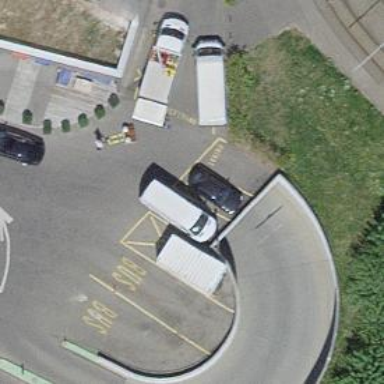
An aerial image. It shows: Charging station.